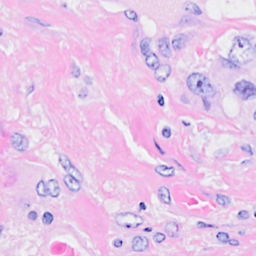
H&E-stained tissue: Breast